Question: I want to completely customize the infowindow in google maps v3? I just want to show a image there, No white rounded background with arrow.
Is it possible in v3? or any workaround?
Something like this

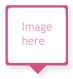
Answer: take a look at the sources of <URL>.
I found that example on Google Map API v3 Group - "<URL>" - just in case you will need more info